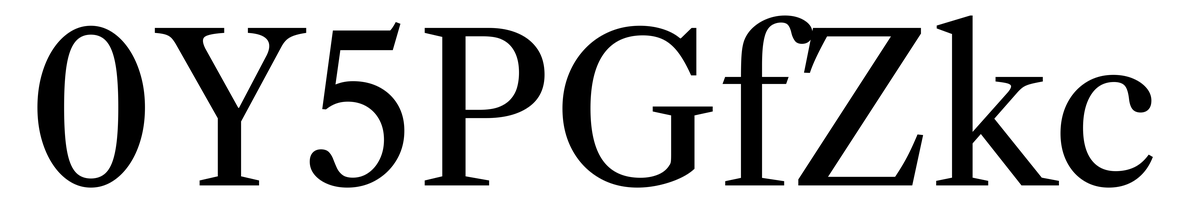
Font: LibreCaslonText_Regular